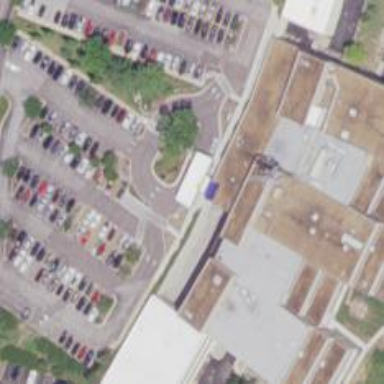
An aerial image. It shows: Entrance designated for emergency ward.